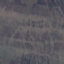
Land use / land cover: HerbaceousVegetation